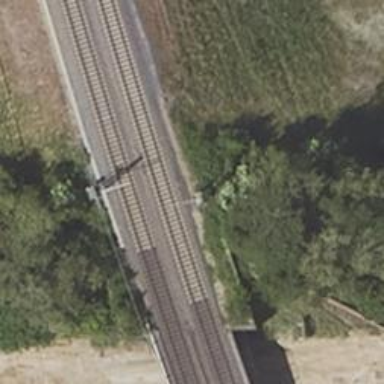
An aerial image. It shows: Railway bridge with electrified contact lines.